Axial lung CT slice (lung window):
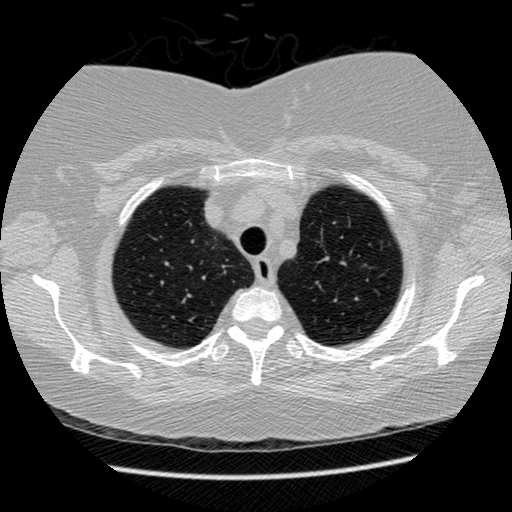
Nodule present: no